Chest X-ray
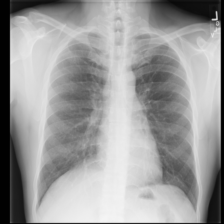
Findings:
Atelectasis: negative
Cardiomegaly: negative
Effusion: negative
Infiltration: negative
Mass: negative
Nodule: negative
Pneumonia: negative
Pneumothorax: negative
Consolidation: negative
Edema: negative
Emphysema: negative
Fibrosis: negative
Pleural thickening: negative
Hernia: negative